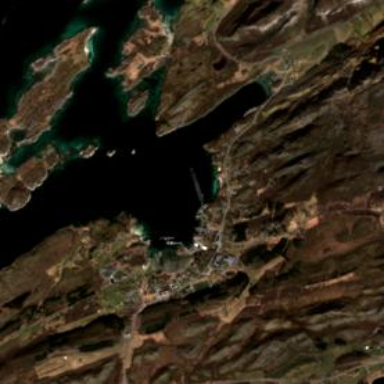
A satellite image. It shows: Quay located along the coastline.